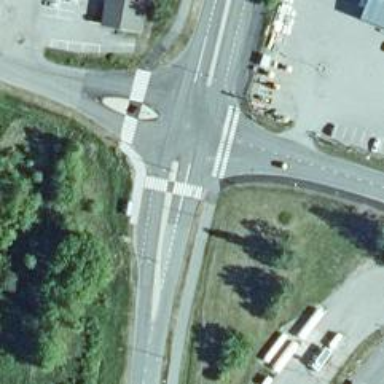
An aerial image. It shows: Marked asphalt cycleway with crossing.